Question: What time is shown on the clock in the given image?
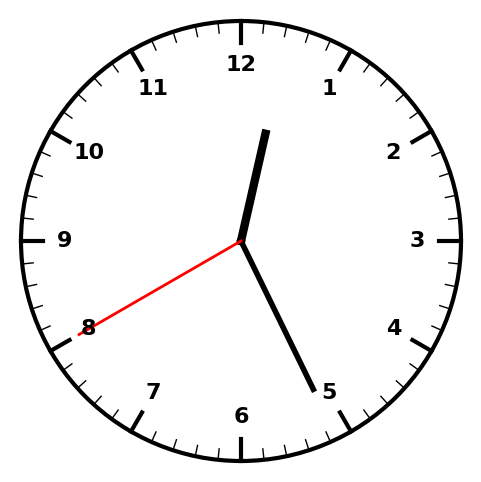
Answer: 12:25:40